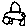
Label: car